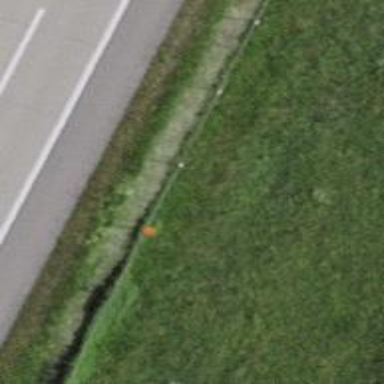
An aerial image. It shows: Aerial marker.